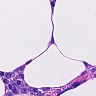
Metastatic tissue present: no